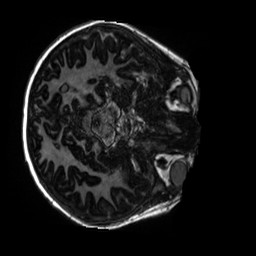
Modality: MP2RAGE
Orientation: axial
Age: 9
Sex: male
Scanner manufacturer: siemens
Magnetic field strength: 3 T
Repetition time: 4 s
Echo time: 0.00303 s